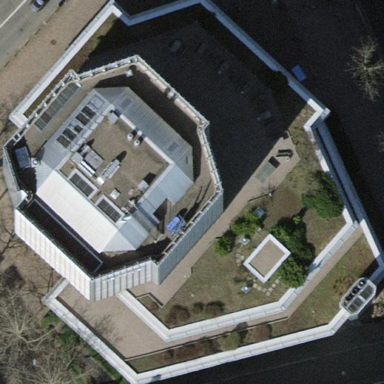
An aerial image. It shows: Office building.